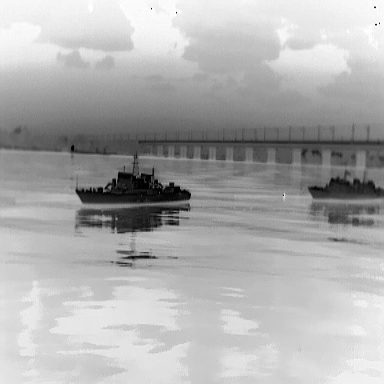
There are two warships in the infrared image.